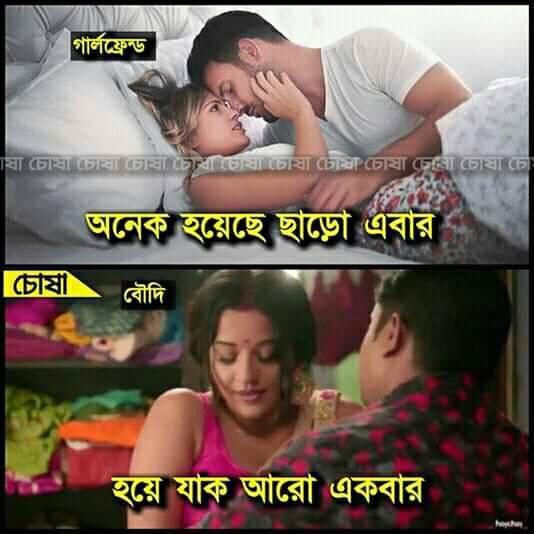
Caption: গালফ্রেন্ড    অনেক হয়েছে ছাড়ো এবার    বৌদি   হয়ে যাক আরো একবার
Label: hate